Question: So I am using this lorenzian fit to my code, but something is not right with my code.
'''
x = freqs2
y = psd2
model = LorentzianModel()
model.guess(y, x=x)
#model.param_names['amplitude'].value = int(6)
init_fit = model.model(x=x)
model.fit(y, x=x)
final_fit = model.model(x=x)
plt.plot(x, final_fit, 'r-')
plt.plot(x, init_fit, 'k--')
plt.plot(x, y, 'bo')
'''
I got error that there is no attribute called "model", do You have any idea what to do? I am using documentation. When I comment those lines with model I get this:

Which is almost what I need, but what do to with this attribute error?
BTW.
'''
#model.param_names['amplitude'].value = int(6)
'''
This line also is not working, so I commented it.
EDIT:
'''
x = freqs2
y = psd2
mod = LorentzianModel()
pars = mod.guess(y, x=x)
out = mod.fit(y, pars, x=x)
print(out.fit_report(min_correl=0.25))
'''
I've checked my code for that, and it seems giving good results, but I have no idea how to plot it. I am using this from this side:
'''
https://lmfit-py.readthedocs.io/en/latest/builtin_models.html#example-1-fit-peaked-data-to-gaussian-lorentzian-and-voigt-profiles
'''
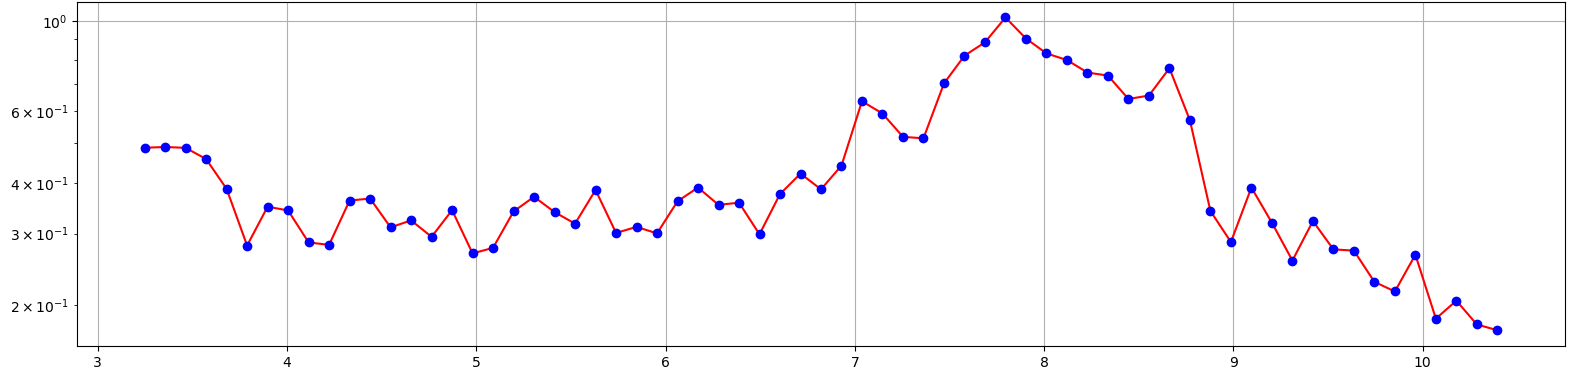
Answer: It is to post actual code that runs to show the problem to show the full result, including any error messages. Really, always better, never worse. Say what you did (ie, post full code) and what happened (ie, post full output). It's alarming how many people don't do this and incorrectly assume that people will want to help them with a woefully incomplete question ("I did something, but it didn't work. Help pleeze!"). The good news is that now you, yes you, Tommy, know this and never have to be that sort of person ever again.
There are a few different problems with your code, besides being incomplete. I encourage you to look at the examples in the documentation, such as at <URL>
It seems you're fairly new to python. Otherwise, you would have run the above code (assuming imports had happened correctly and data defined) and seen
'''
Traceback (most recent call last):
File "myfit.py", line XXX, in <module>
init_fit = model.model(x=x)
AttributeError: 'LorentzianModel' object has no attribute 'model'
'''
and realized that 'model' does not have an attribute called 'model'.
You might be looking for a way to evaluate the model. You didn't explicitly ask this (hint: next time ASK A QUESTION YOU WANT ANSWERED!), but if you did you might have read the documentation to find the method 'eval()'
(<URL>'. Doing something like:
'''
model = LorentzianModel()
params = model.guess(y, x=x)
init_fit = model.eval(params, x=x)
'''
would have worked, and then you could (for example) plot the data and initial fit. You could proceed with an actual fit, but you would need to include the parameters again, doing at least
'''
model.fit(y, params, x=x) # don't do this!
'''
for the fit to happen. Of course, you'd almost certainly want to know what the results of that fit were, so, you'd need to save the result, which would require
'''
result = model.fit(y, params, x=x) # yes, do this!
'''
To see the best fit though after the fit, you would not do
'''
final_fit = model.eval(params, x=x) # no, that is still the initial fit!!
'''
but rather do
'''
final_fit = model.eval(result.params, x=x) # yes, this uses the resulting parameters
'''
or even better
'''
final_fit = result.best_fit # the best fit is already included in the result
'''
BTW, your commented-out line
'''
model.param_names['amplitude'].value = int(6)
'''
was not working because 'model.param_names' is a list, not a dict. But this isn't what you want anyway. Assuming you are intending to set an initial value for the 'amplitude' parameter to '6', you would do
'''
model = LorentzianModel()
params = model.guess(y, x=x)
params['amplitude'].value = 6 # no need for int()!
'''
If you don't want to start with "guessed" parameter values, you could also make a parameters object giving initial values for all variable parameters, like
'''
model = LorentzianModel()
params = model.make_params(amplitude=6, center=5, sigma=1)
'''
hope that helps.